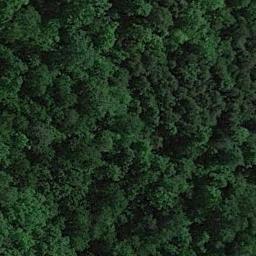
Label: forest